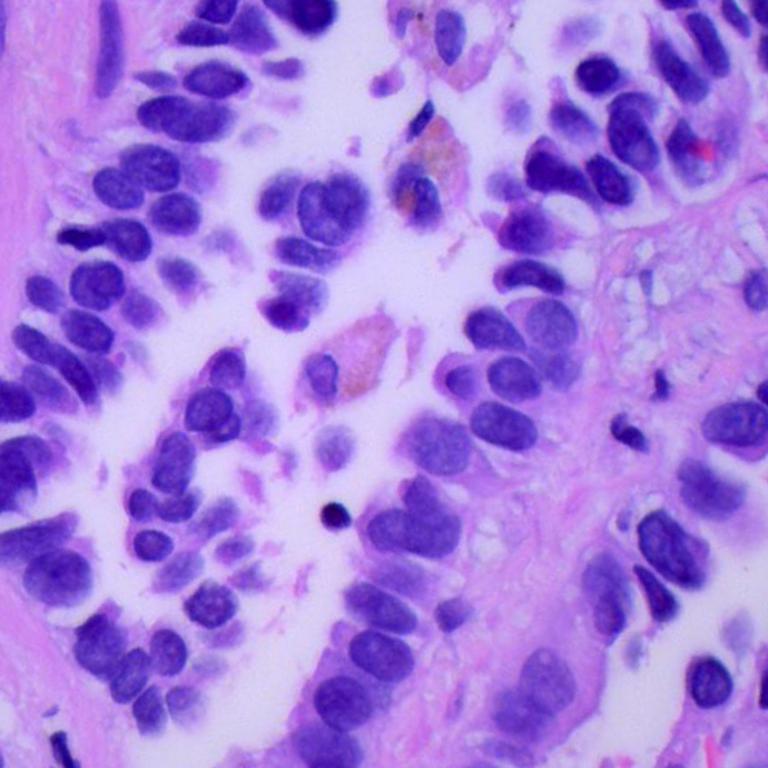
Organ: lung
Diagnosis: adenocarcinomas